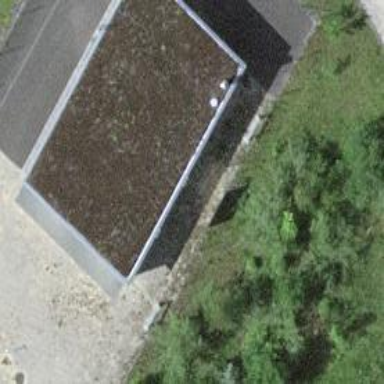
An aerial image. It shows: Service building.